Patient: sex M, age 53
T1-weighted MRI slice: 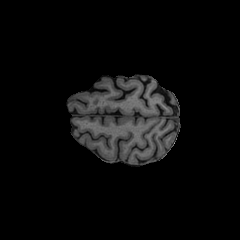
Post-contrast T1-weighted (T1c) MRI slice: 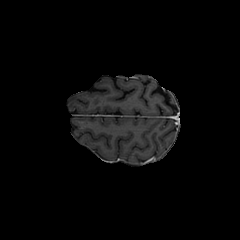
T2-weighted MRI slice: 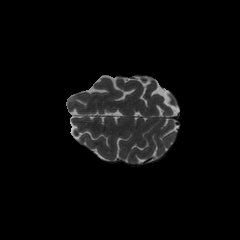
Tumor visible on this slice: no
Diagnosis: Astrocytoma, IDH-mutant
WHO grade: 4